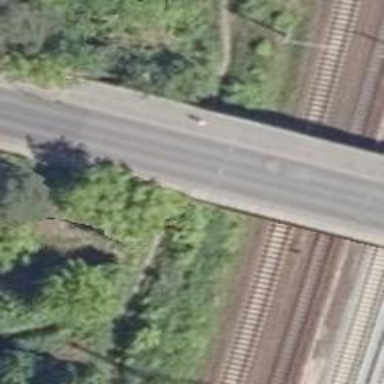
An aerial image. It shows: Secondary road with concrete bridge. There are separate sidewalks on both sides.